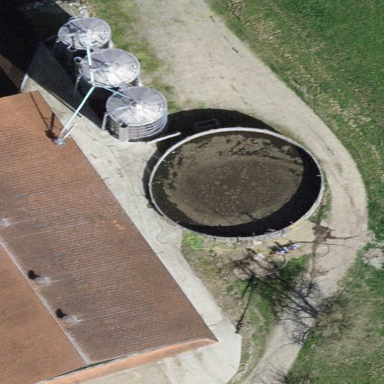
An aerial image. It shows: Storage tank which is man-made and housed in building.